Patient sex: F
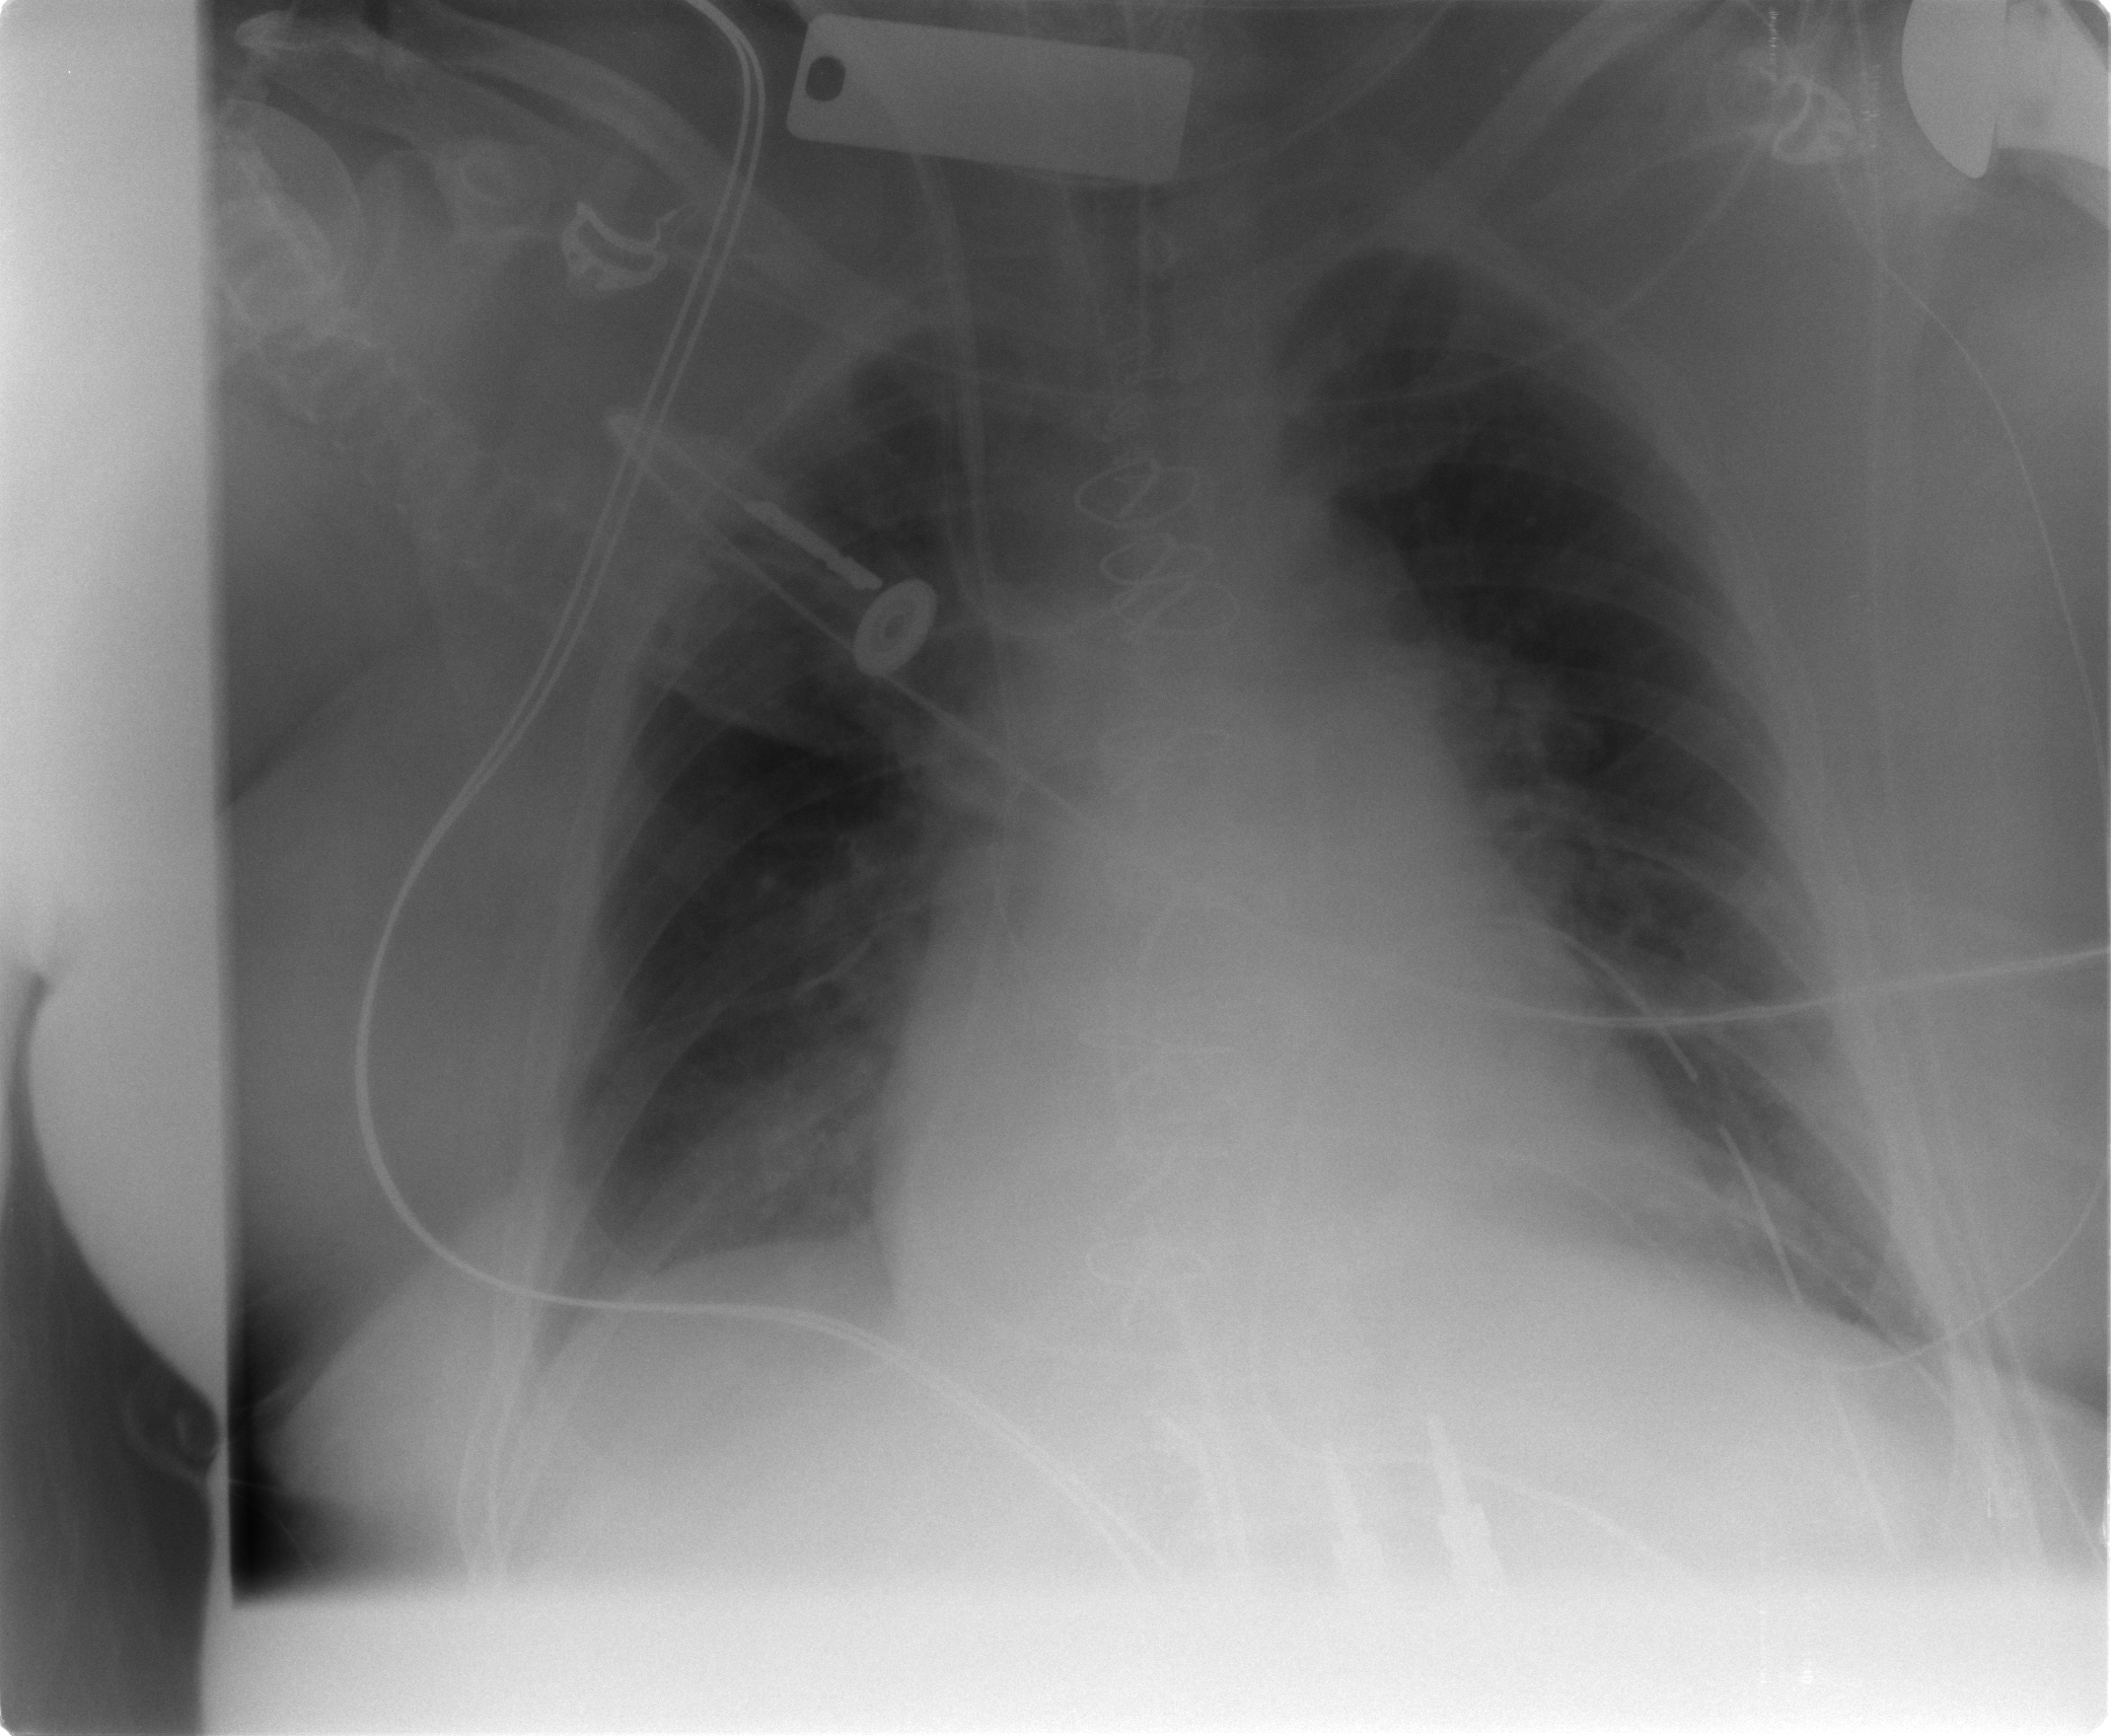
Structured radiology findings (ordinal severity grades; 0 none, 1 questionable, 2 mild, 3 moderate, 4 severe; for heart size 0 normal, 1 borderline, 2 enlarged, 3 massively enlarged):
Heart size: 2
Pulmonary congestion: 1
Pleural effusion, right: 0
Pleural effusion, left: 2
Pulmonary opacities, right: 0
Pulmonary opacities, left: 1
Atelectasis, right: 1
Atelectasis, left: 2